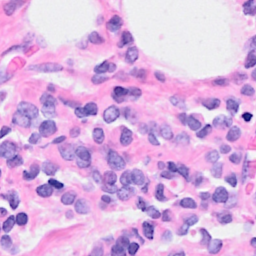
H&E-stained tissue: Breast